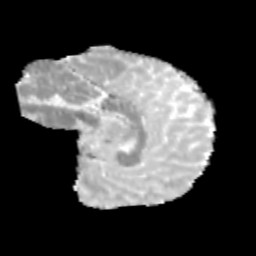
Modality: MD
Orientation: sagittal
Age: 12
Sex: male
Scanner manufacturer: siemens
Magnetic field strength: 3 T
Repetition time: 3.8 s
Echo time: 0.07 s